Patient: sex M, age 55
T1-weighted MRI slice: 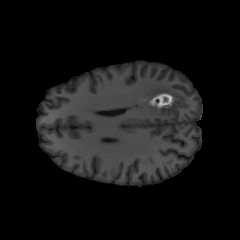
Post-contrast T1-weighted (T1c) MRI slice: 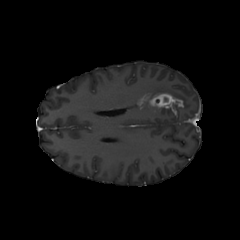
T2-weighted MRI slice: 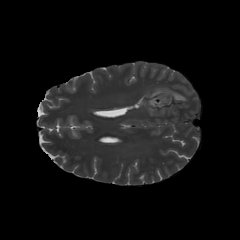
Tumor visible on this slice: yes
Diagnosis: Glioblastoma, IDH-wildtype
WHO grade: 4